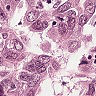
Metastatic tissue present: yes